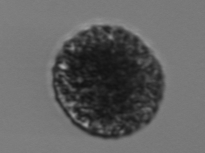
Label: Vicicitus_globosus